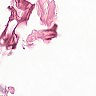
Metastatic tissue present: no